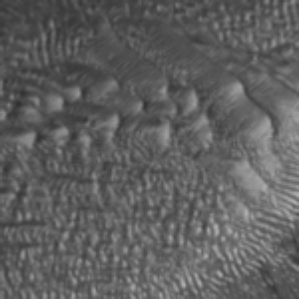
Label: frost